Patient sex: M
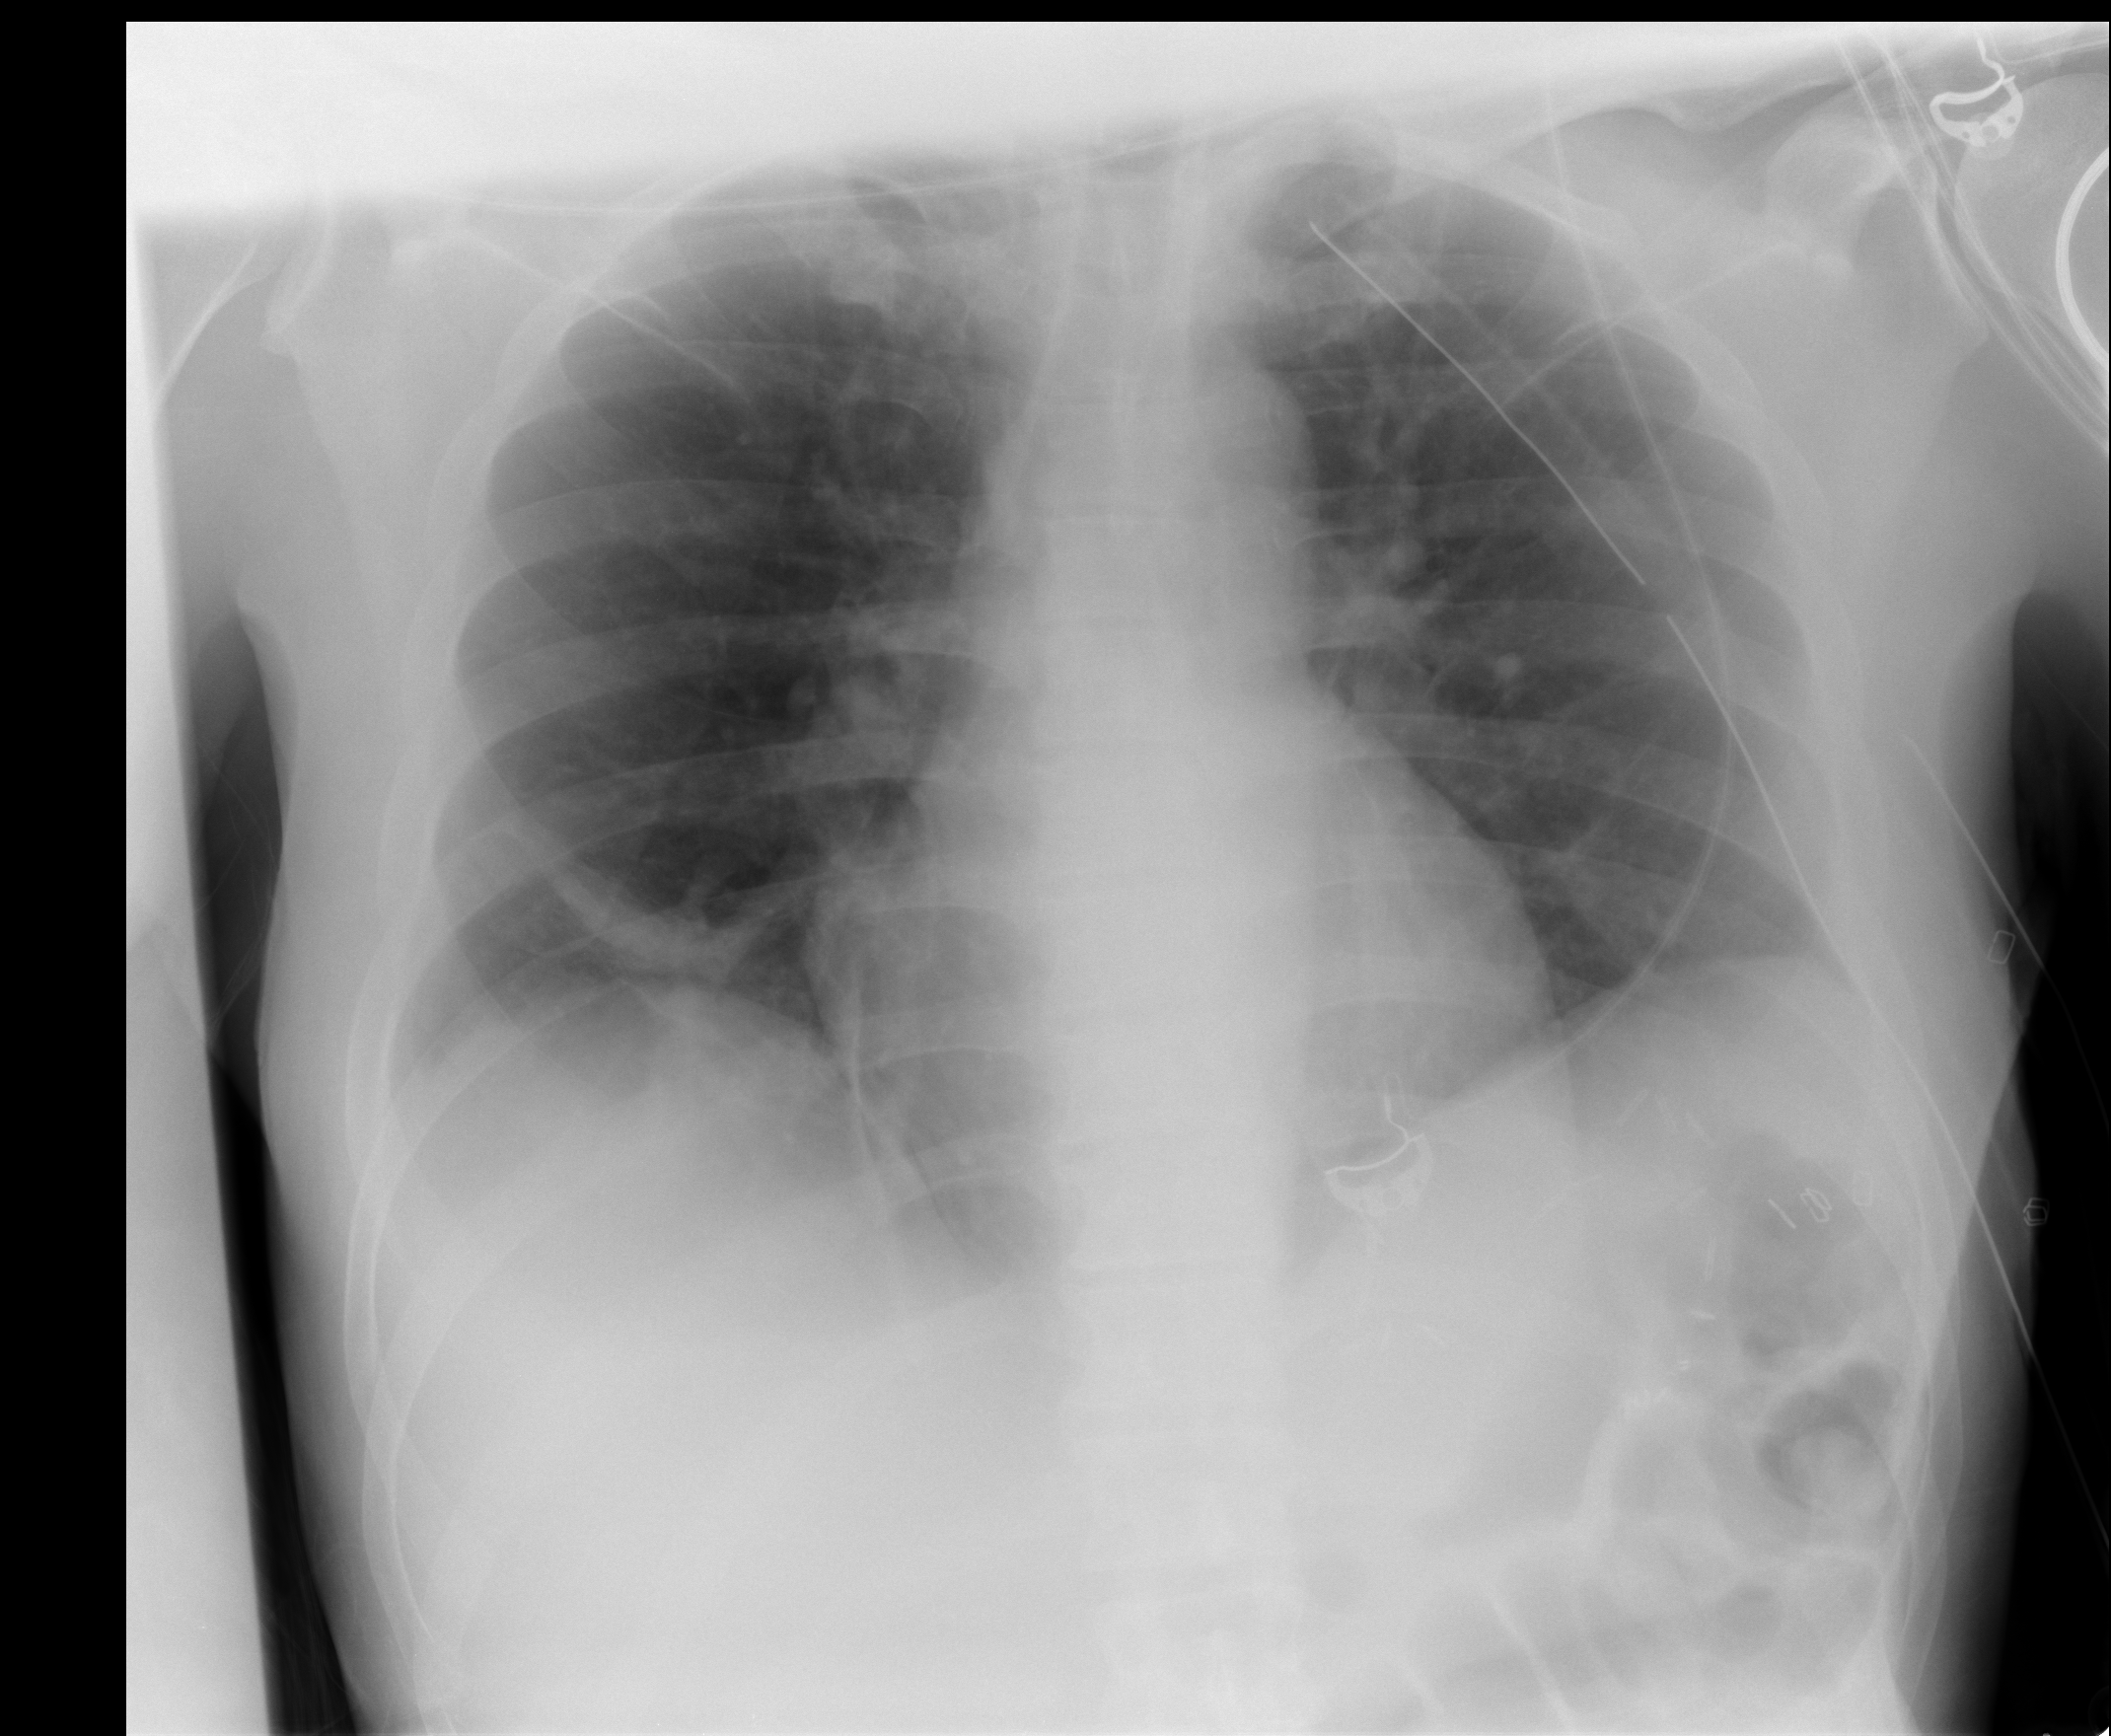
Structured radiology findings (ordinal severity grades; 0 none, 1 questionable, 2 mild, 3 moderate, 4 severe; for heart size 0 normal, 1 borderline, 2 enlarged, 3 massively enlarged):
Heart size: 0
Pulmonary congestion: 1
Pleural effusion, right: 0
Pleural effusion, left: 0
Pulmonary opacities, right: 0
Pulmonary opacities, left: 0
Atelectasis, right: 3
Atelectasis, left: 0